Field crop: maize
Growth stage: 2
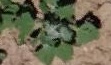
Species: chenopodium